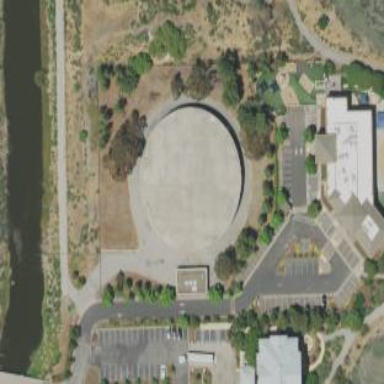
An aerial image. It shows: Concrete building used as water storage tank.